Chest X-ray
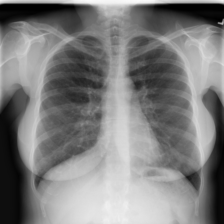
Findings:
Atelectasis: negative
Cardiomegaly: negative
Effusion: negative
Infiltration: positive
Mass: negative
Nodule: negative
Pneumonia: negative
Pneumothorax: negative
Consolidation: negative
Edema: negative
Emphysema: negative
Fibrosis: negative
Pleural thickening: negative
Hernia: negative